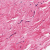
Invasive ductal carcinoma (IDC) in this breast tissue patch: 0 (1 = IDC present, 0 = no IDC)